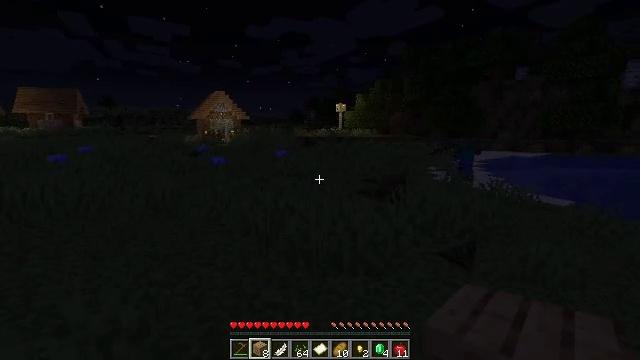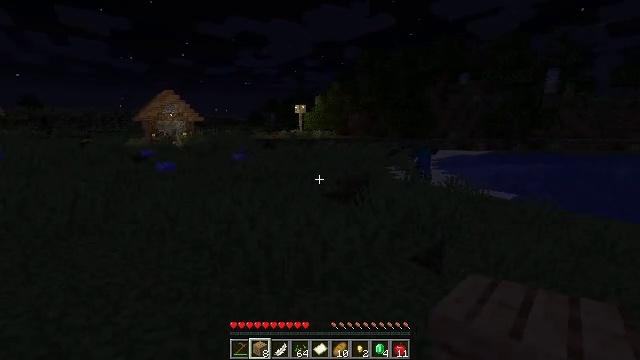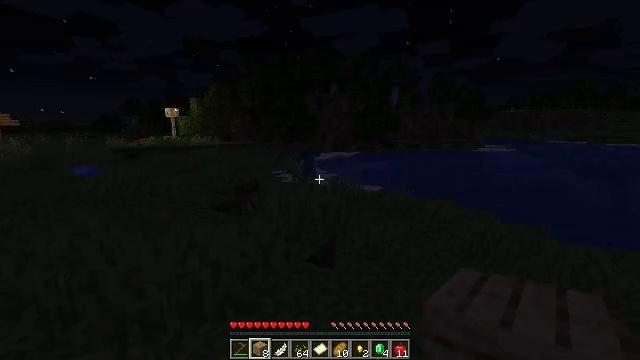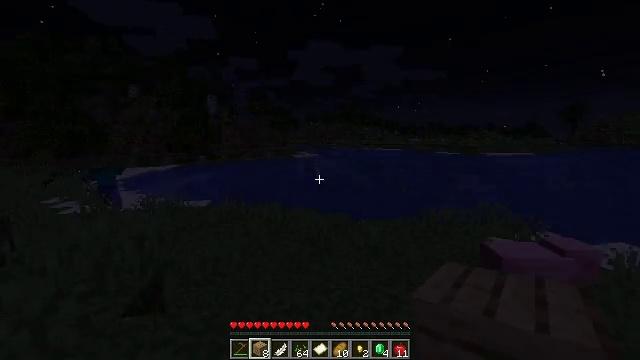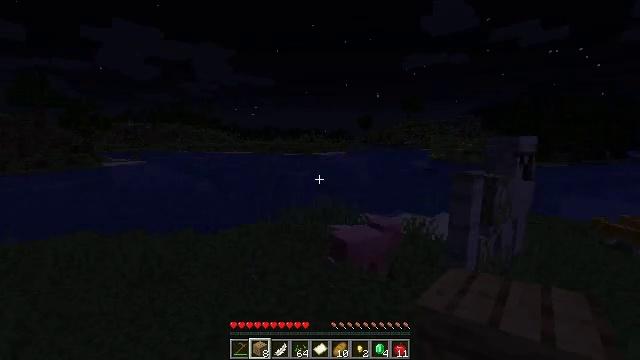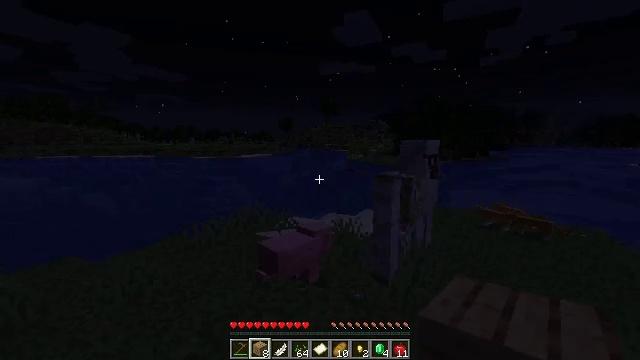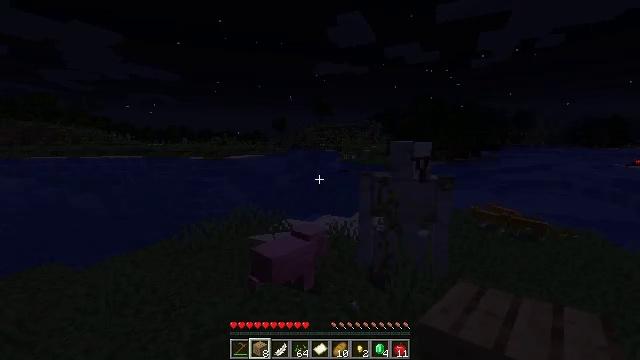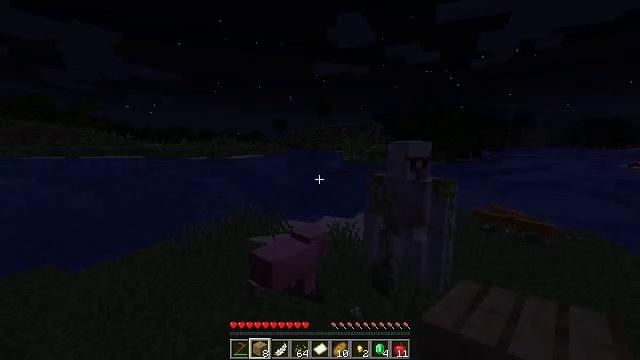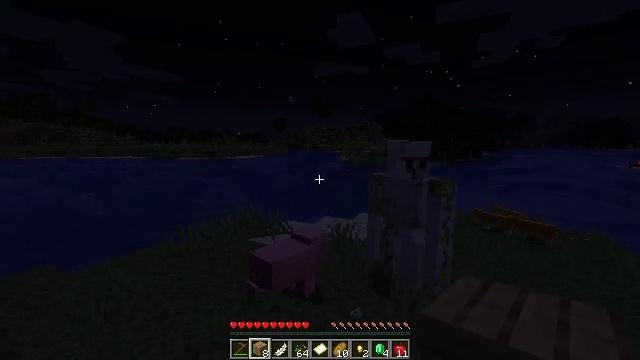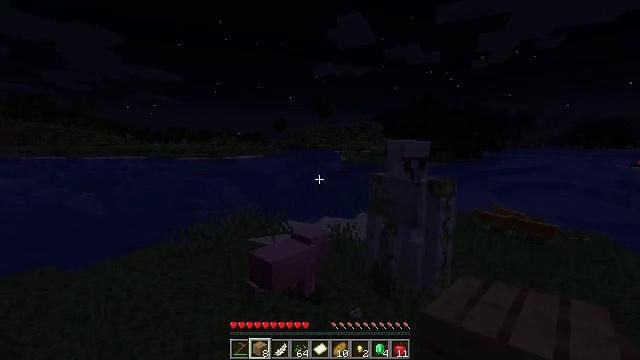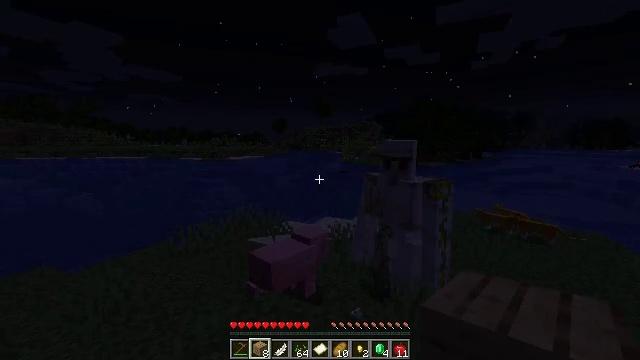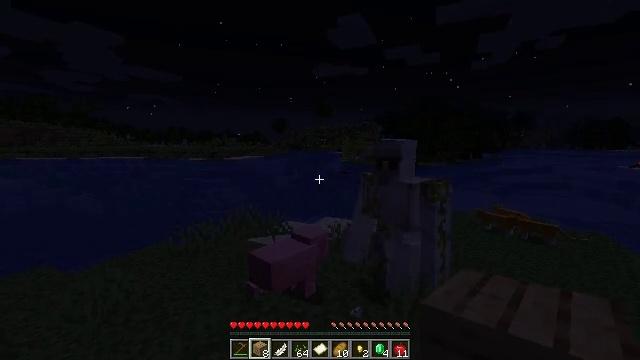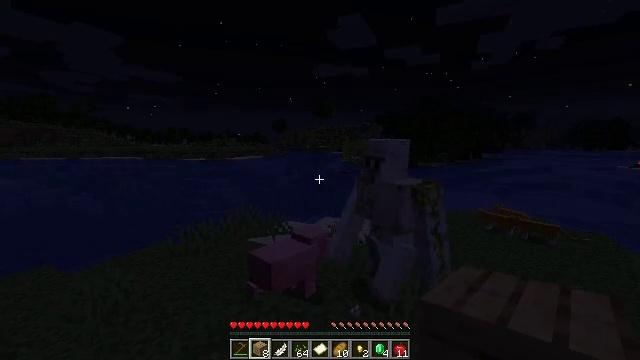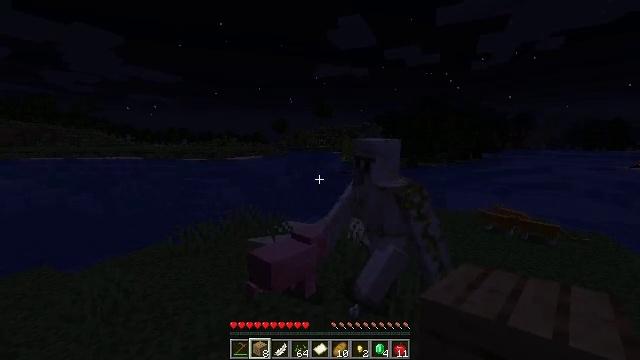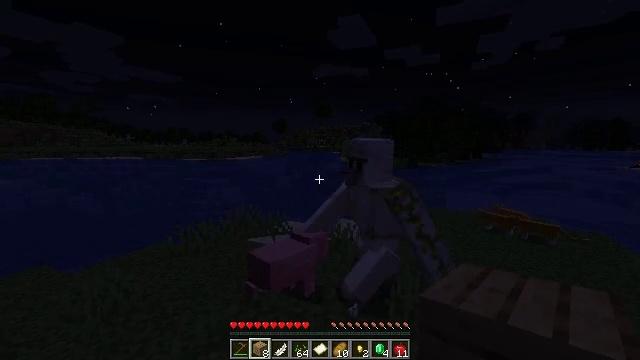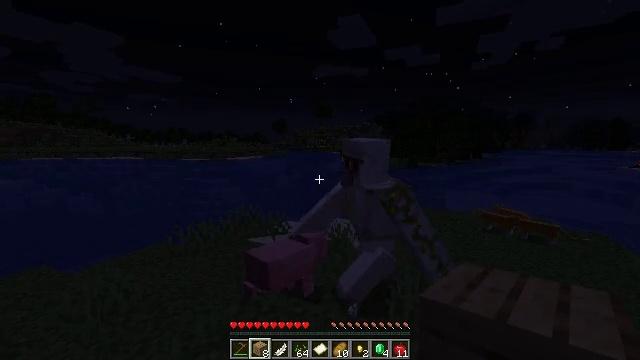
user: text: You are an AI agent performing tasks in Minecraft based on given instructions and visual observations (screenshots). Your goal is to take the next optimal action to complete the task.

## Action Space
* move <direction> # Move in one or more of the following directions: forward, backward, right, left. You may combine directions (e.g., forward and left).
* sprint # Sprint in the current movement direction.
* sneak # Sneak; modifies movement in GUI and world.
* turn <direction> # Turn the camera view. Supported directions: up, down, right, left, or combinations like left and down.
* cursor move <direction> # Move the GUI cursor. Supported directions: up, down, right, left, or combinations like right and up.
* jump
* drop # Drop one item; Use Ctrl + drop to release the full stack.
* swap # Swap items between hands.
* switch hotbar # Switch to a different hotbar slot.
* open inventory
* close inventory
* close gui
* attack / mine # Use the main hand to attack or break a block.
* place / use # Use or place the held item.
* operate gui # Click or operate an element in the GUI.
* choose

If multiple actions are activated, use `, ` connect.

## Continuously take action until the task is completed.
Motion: motion action
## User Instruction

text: Attack the yellow wool block to mine it.
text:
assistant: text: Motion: move forward, turn right
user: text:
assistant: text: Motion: move forward, turn right
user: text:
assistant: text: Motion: move forward, turn right and up
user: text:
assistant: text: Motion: move forward, turn right
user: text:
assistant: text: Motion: move forward, turn right
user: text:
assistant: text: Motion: move forward, turn right
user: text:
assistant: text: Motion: no_op
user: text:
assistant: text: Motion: no_op
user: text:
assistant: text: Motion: no_op
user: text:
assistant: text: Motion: no_op
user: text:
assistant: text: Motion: no_op
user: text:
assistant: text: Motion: no_op
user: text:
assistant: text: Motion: no_op
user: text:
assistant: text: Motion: no_op
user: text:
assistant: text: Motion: no_op
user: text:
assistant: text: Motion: no_op
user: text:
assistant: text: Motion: no_op
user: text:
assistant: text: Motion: no_op
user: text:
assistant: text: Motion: no_op
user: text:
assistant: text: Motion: no_op
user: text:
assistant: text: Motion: no_op
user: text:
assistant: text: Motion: no_op
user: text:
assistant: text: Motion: no_op
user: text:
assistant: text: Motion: no_op
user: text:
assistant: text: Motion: no_op
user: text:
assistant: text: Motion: no_op
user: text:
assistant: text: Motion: no_op
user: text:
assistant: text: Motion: no_op
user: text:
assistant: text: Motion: no_op
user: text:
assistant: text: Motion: no_op